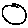
Label: circle